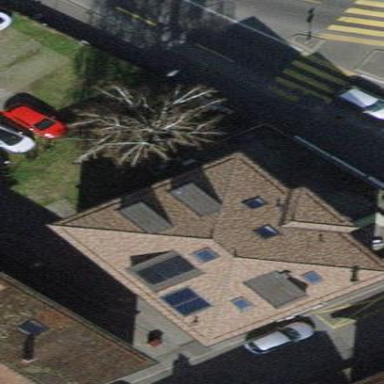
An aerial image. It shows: Hipped roof apartments building with roof tiles.